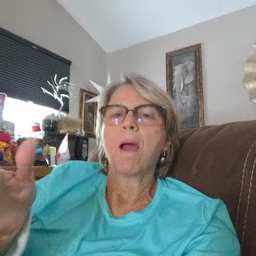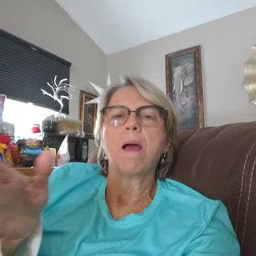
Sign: grandma